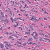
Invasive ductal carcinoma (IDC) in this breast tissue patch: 1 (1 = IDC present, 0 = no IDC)